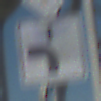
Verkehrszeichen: VerlaufVorfahrtsstrasse5
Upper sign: Vorfahrtsstrasse
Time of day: MorningAfternoon
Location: Outdoor (Special)
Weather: Clear
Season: NotSpecified
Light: Natural